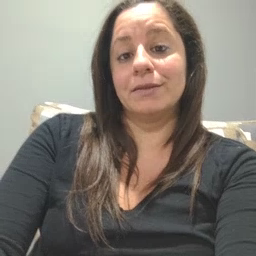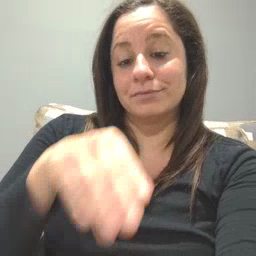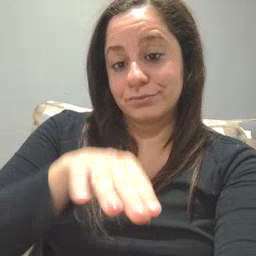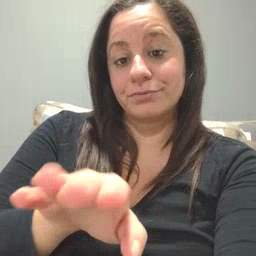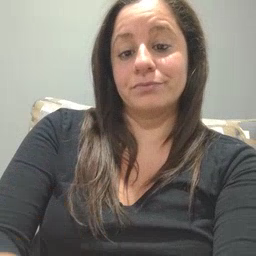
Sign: into